Question: Trying to create an animation with simple features, essentially a time series of a spatial variable in the form of choropleth maps.
The issue is that the polygons fly all over the plot at the time of the animation.
Here's a reproducible example, lifted in part from <URL> (which used an older version of 'gganimate'.
Load packages:
'''
library(tidyverse) # dev ggplot version required: devtools::install_github("hadley/ggplot2")
library(sf)
library(readxl)
library(httr)
library(gganimate)
'''
Get and organize data for reproducible example.
'''
# download the natural earth shapefile we need into your working directory
URL <- "http://www.naturalearthdata.com/http//www.naturalearthdata.com/download/110m/cultural/ne_110m_admin_0_map_units.zip"
temp <- tempfile()
download.file(URL, temp)
unzip(temp)
unlink(temp)
# read in shapefile as an sf object and set the projection
# this will be our base world map for plot sans Antarctica
world <- st_read("ne_110m_admin_0_map_units.shp") %>%
st_transform(crs = "+proj=longlat +datum=WGS84") %>%
filter(!NAME %in% c("Fr. S. Antarctic Lands", "Antarctica"))
# download dataset into your working directory
url <- "https://www.blog.cultureofinsight.com/data/wc.xlsx"
GET(url, write_disk("wc.xlsx", overwrite=TRUE))
# read in our the massive 20 rows of data and get the winner/runner-up variable in 1 column #tidyafdata
# setting factor for winner to show first in the legend
winners <- read_excel("wc.xlsx") %>%
gather(w_l, country, winner:runner_up) %>%
mutate(w_l = factor(w_l, levels = c("winner", "runner_up")))
# merge our world shape file with our main dataset
# this will add the polygon for the appropriate country to each row of our winners dataset
# and remove any countries that haven't won or come 2nd in the WC
wc_geo <- left_join(world, winners, by = c("NAME" = "country")) %>%
st_as_sf() %>%
drop_na(Year)
'''
Create the gganimate object:
'''
wc_map <- ggplot() +
geom_sf(data = world, colour = "#ffffff20", fill = "#2d2d2d60", size = .5) +
geom_sf(data = wc_geo, aes(fill = w_l)) +
coord_sf(crs = st_crs(world), datum = NA) +
scale_fill_manual(values = c("#D9A441", "#A8A8A8"), name = NULL, labels = c("Winner", "Runner-Up")) +
theme(legend.position = c(0.9, 1.01), legend.direction = "horizontal", axis.text = element_blank(),
panel.grid.minor = element_blank(), panel.grid.major = element_blank()) +
transition_time(Year)
'''
Animate:
'''
animate(wc_map)
'''
This is the result:

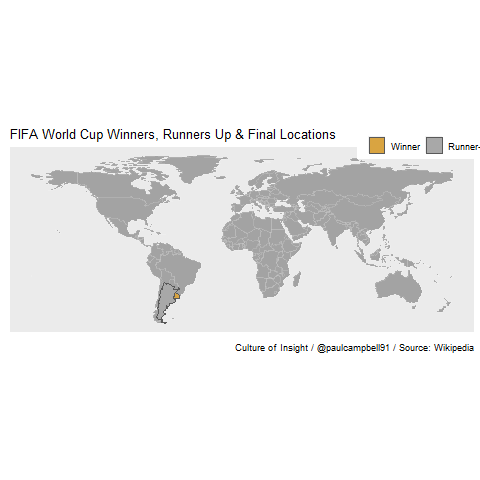
Answer: This is a grouping issue. You need to be explicit with your groups. In this case, create an interaction of 'Year' and 'w_l'
You can use the package 'rnaturalearth' to get world / country maps more conveniently.
'''
library(tidyverse)
library(gganimate)
world <- rnaturalearth::ne_countries( returnclass = 'sf') %>% filter(admin!= 'Antarctica')
url <- "https://www.blog.cultureofinsight.com/data/wc.xlsx"
httr::GET(url, httr::write_disk("wc.xlsx", overwrite=TRUE))
winners <- readxl::read_excel("wc.xlsx") %>%
gather(w_l, country, winner:runner_up) %>%
mutate(w_l = factor(w_l, levels = c("winner", "runner_up")))
wc_geo <- left_join(world, winners, by = c("admin" = "country")) %>%
drop_na(Year)
p <-
ggplot() +
geom_sf(data = world, colour = "#ffffff20", fill = "#2d2d2d60", size = .5) +
geom_sf(data = wc_geo, aes(fill = w_l, group = interaction(w_l, Year))) +
scale_fill_manual(values = c("#D9A441", "#A8A8A8"), name = NULL, labels = c("Winner", "Runner-Up")) +
theme(legend.position = c(0.9, 1.01), legend.direction = "horizontal", axis.text = element_blank(),
panel.grid.minor = element_blank(), panel.grid.major = element_blank())
anim <- p + transition_time(Year)
animate(anim)
'''

<URL>
P.S. It's always the same countries, isn't it...